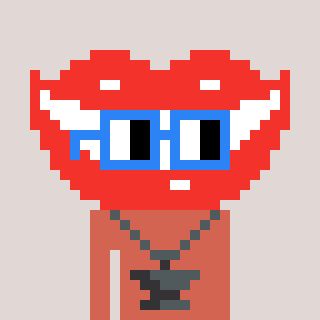
a pixel art character with square blue glasses, a smile-shaped head and a peachy-colored body on a warm background